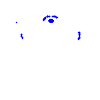
Particle: kaon